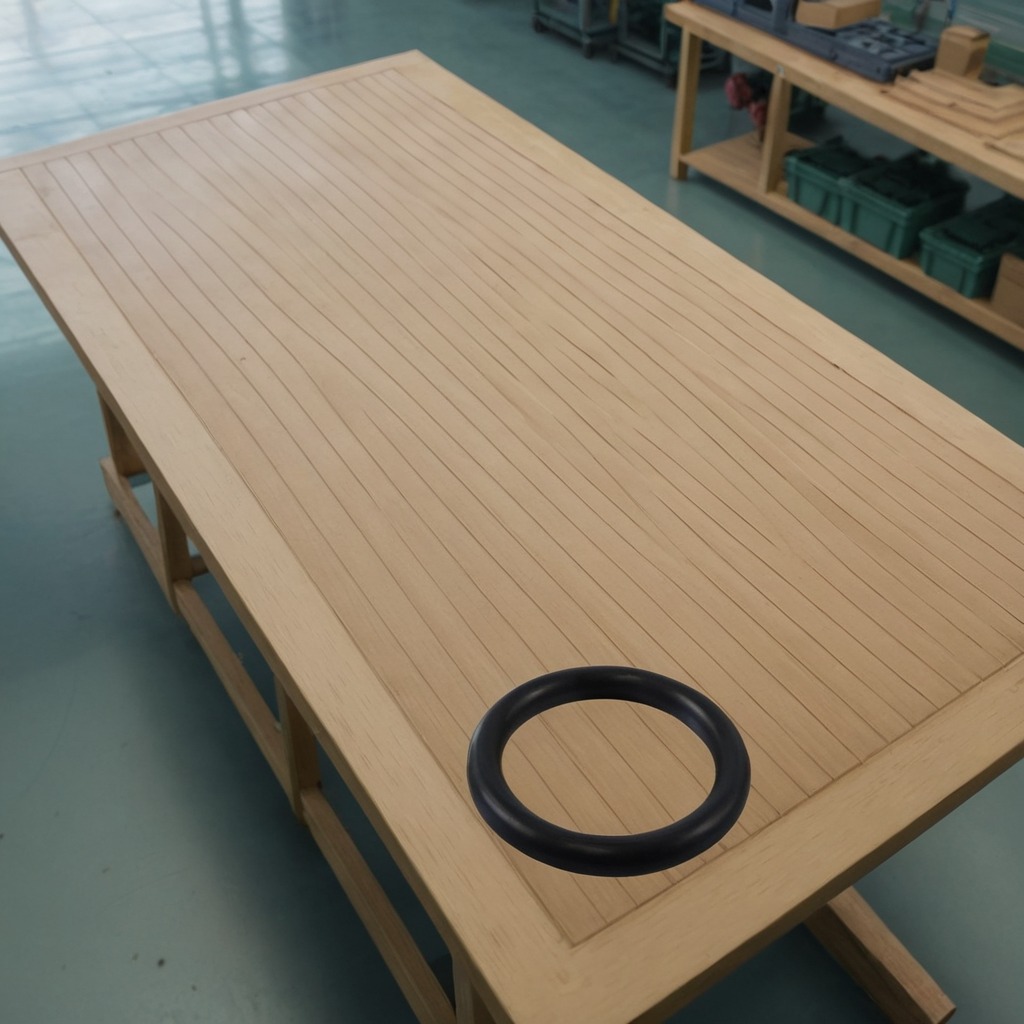
A rubber O-ring is lying on the workbench inside a coastal fishing gear workshop.